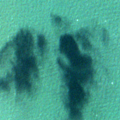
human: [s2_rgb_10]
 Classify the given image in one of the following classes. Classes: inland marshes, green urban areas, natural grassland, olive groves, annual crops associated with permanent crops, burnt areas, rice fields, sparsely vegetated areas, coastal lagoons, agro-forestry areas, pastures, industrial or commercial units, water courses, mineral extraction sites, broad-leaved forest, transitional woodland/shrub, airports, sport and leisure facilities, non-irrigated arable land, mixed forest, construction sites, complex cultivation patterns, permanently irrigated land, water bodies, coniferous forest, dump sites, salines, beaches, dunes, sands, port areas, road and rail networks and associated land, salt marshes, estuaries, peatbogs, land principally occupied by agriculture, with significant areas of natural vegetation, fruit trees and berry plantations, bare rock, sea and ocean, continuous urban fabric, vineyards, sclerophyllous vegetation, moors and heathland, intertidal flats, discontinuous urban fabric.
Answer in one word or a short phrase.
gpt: sea and ocean